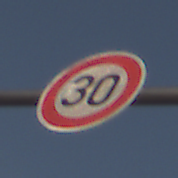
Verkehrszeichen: Geschwindigkeit30
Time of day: SunriseSunset
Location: Outdoor (Nature)
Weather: PartlyCloudy
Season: NotSpecified
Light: Natural